Question: I have the following data
'''
Name Date Number_of_apples
-------------------------------
abc 1-1-2012 5
abc 2-1-2012 3
xyz 1-1-2012 4
xyz 2-1-2012 2
xyz 3-1-2012 6
'''
I want to plot a 2D line graph in excel representing the above data.
Graph should contain 'Date' in X axis and 'Number of apples' in Y axis.
Example plot for name 'abc' :

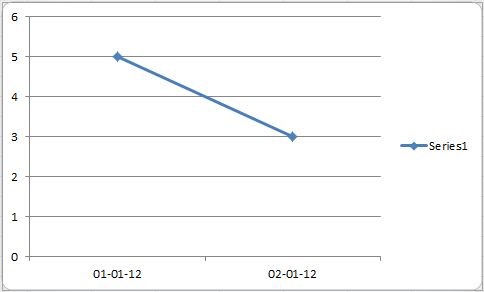
Answer: This worked for me. Some notes:
1. This code needs to be placed in a Worksheet module
2. To update the chart simply click the name in your name column e.g. 'xyz', 'abc' etc.
3. If no chart is present it creates one first and then subseqently updates that same chart
Here's the code:
'''
Private Sub Worksheet_SelectionChange(ByVal Target As Range)
If Not Intersect(Target, Range("A:A")) Is Nothing Then
UpdateChart Target
End If
End Sub
Sub UpdateChart(name As Range)
Dim startRow As Integer, lastRow As Integer
Dim namerng As Range, data As Range, applechart As ChartObject
Set namerng = Range("A1:A" & Range("A1").End(xlDown).Row)
startRow = WorksheetFunction.Match(name.Value, namerng, 0)
lastRow = startRow + WorksheetFunction.CountIf(namerng, name.Value) - 1
On Error Resume Next
Set applechart = ActiveSheet.ChartObjects("AppleChart")
Set data = Range("B" & startRow & ":C" & lastRow)
If Not applechart Is Nothing Then
applechart.Activate
ActiveChart.SetSourceData Source:=data
Else
ActiveSheet.Shapes.AddChart.Select
ActiveSheet.ChartObjects(1).name = "AppleChart"
ActiveChart.ChartType = xlLine
ActiveChart.SetSourceData Source:=data
End If
End Sub
'''
1. In Excel press ALT + F11. This opens the VBA editor
2. In the left hand project window click the worksheet where your data is held e.g. Sheet1
3. In the left hand dropdown select Worksheet
4. In the right hand dropdown select SelectionChange
5. Cut and paste the code
Note - I am assuming your data starts in column A. If not you'll need to amend the column references in the code yourself